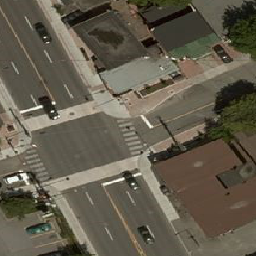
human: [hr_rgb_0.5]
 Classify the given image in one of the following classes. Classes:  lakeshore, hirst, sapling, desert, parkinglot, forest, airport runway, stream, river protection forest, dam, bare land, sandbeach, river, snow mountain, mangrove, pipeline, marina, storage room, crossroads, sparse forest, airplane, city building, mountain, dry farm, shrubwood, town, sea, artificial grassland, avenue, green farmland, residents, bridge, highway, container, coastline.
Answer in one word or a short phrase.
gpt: crossroads